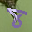
Label: 8